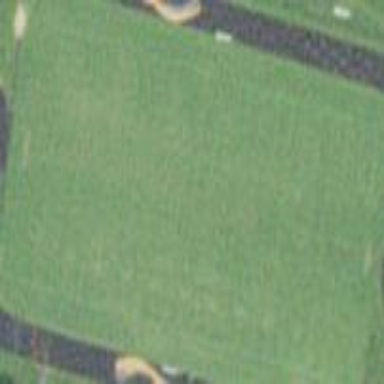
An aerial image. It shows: Pitch for American football.